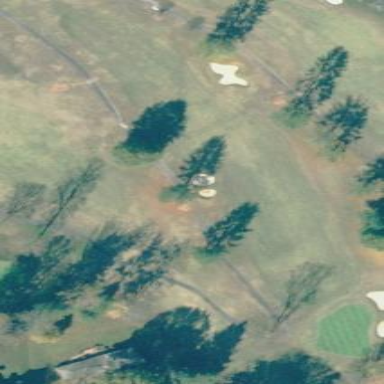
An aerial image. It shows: Golf fairway in the image.